Question: I'm trying to add a 'tmx' file in my scene but I get
> EXC_BAD_ACCESS
please help me

<URL>
<URL>
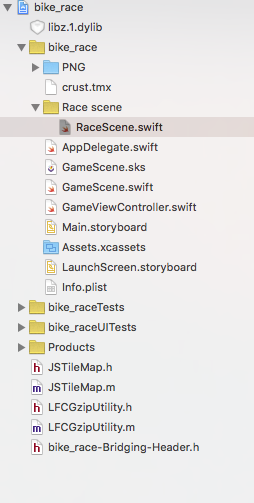
Answer: Its worked. I was saving the file in wrong way.it must save in Base64 compressed format.